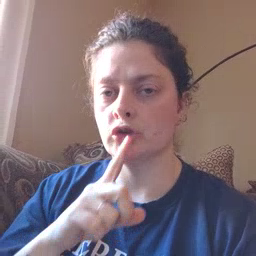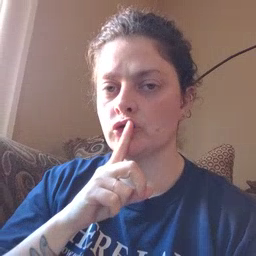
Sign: shhh